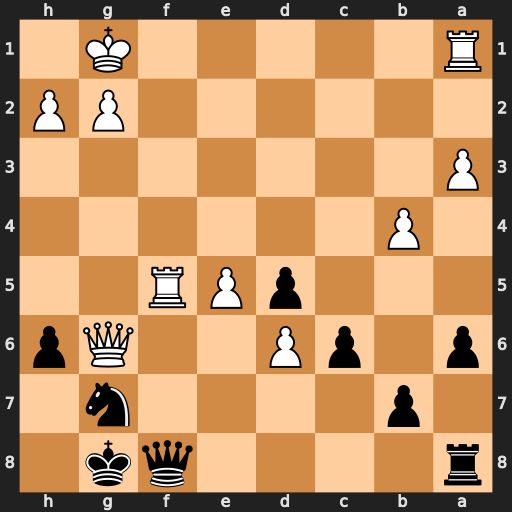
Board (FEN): r4qk1/1p4n1/p1pP2Qp/3pPR2/1P6/P7/6PP/R5K1
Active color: b
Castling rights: -
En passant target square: -
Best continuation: Qxf5 Qxf5 Nxf5